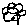
Label: flower